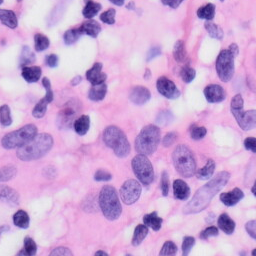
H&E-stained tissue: Skin